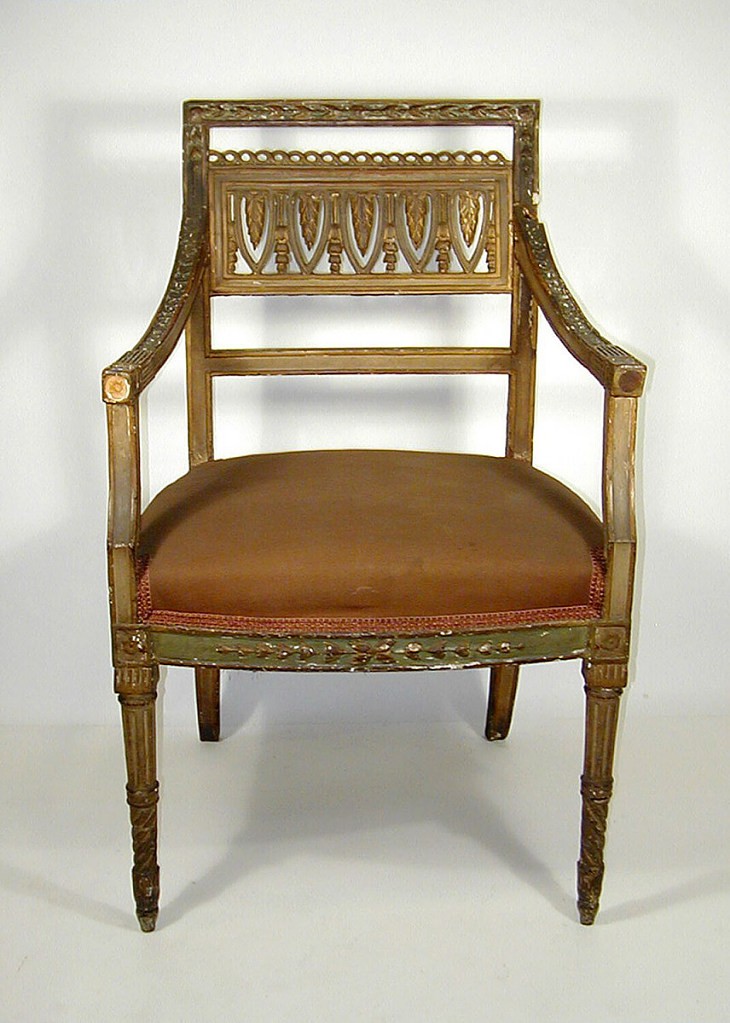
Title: Armchair
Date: late 18th century
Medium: walnut, painted and gilded
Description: Rectangular open back.   Horizontal splat surmounted by an open guilloche over a pierced band composed of pendant garlands within V-form scrolls.  The arms are square and curve gently.  The stumps curve towards the front legs which are turned, fluted, and banded spirally above leaf sockets.  Front rail carved similarly as the top rail of back with horizontally repeated husks.  Seat upholstered.